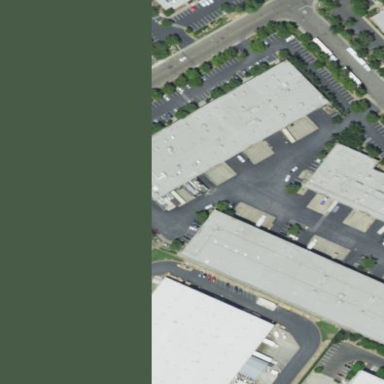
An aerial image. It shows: Industrial building.